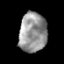
Tissue: prostate
Cell type: T cells
Senescence score: 0.3482
Nuclear area (px): 1077
Mean DAPI intensity: 149.161